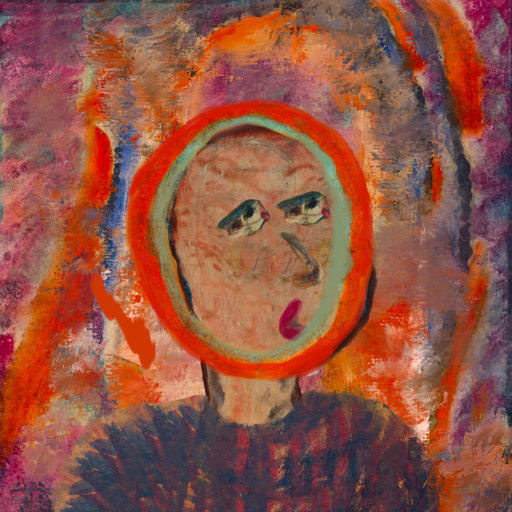
Background: Experience, Head And Neck Side: Orphan, Face Side: Pipe, Bust: In_The_Sun, Hair Side: Sisters, Head Accessory: Blank, Second Necklace: Blank, Necklace: Blank, Baby: Blank